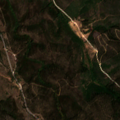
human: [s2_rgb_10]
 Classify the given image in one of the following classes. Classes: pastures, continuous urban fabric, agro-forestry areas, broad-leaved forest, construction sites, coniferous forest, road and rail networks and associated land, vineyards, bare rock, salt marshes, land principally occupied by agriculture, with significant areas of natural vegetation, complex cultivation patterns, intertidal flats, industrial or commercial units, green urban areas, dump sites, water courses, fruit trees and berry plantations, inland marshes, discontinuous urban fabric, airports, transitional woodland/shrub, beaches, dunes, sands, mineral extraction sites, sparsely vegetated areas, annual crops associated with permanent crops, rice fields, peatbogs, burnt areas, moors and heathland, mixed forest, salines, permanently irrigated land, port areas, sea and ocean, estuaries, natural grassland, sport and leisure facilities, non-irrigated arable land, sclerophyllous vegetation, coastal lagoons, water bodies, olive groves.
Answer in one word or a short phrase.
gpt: broad-leaved forest, sclerophyllous vegetation, transitional woodland/shrub